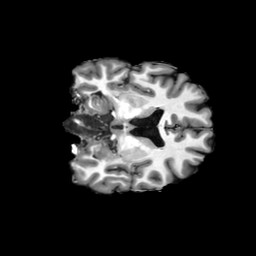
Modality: T1w
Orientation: coronal
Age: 43
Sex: male
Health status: ill